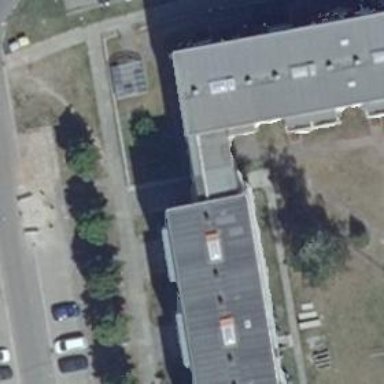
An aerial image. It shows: Path leading through building passage tunnel.